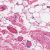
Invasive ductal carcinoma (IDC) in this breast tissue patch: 0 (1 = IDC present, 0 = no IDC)